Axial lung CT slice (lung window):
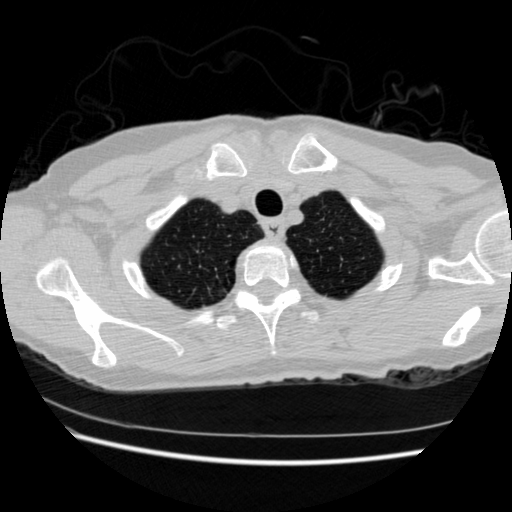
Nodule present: no